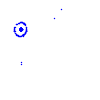
Particle: electron